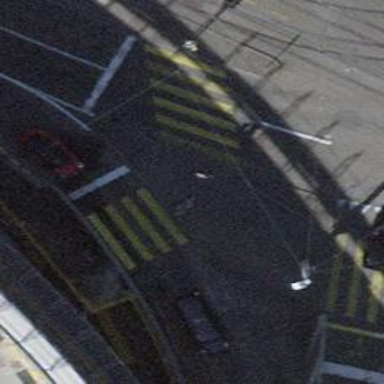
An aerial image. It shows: Kerb serving as barrier.